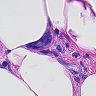
Metastatic tissue present: yes